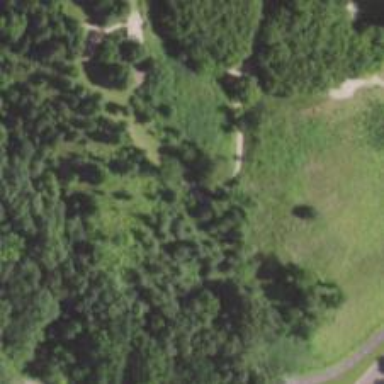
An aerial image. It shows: The starting point of disc golf course.